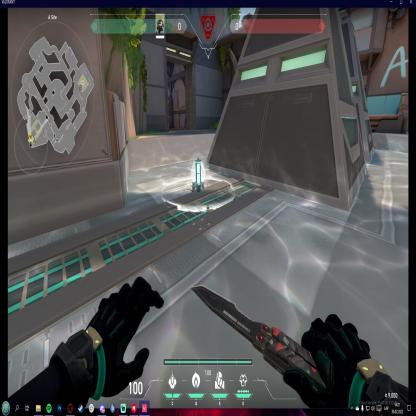
Label: planted spike